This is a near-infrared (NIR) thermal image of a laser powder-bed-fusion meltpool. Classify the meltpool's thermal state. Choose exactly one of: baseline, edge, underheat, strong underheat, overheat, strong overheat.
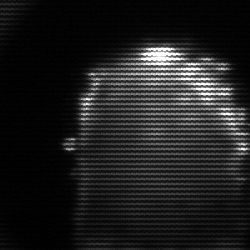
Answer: baseline